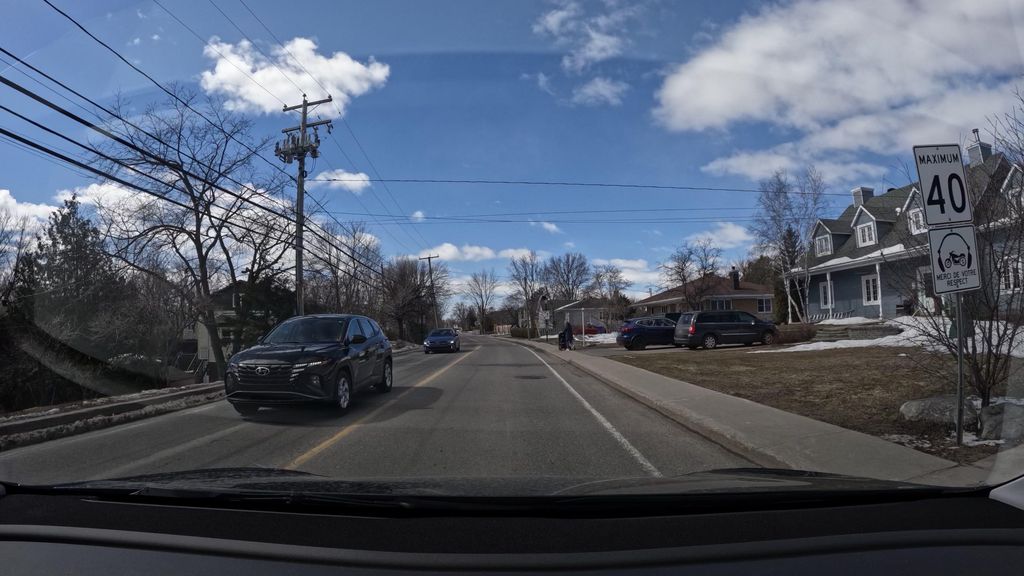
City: montreal